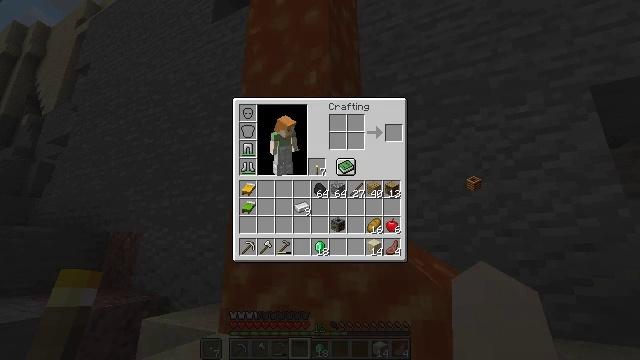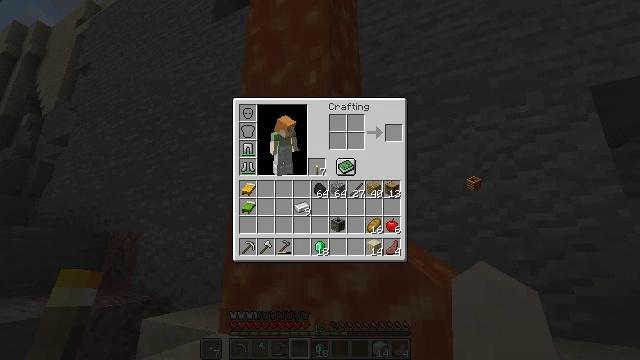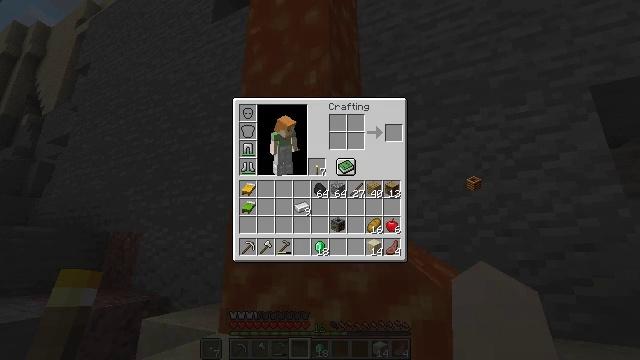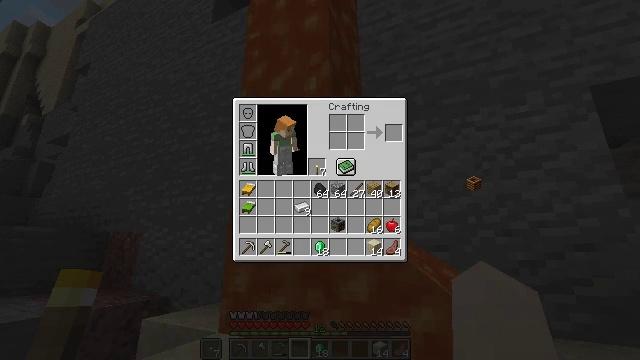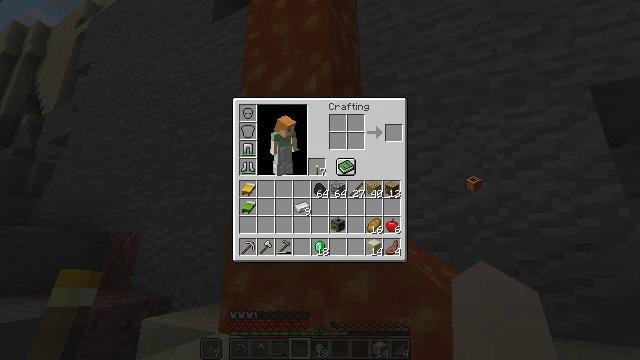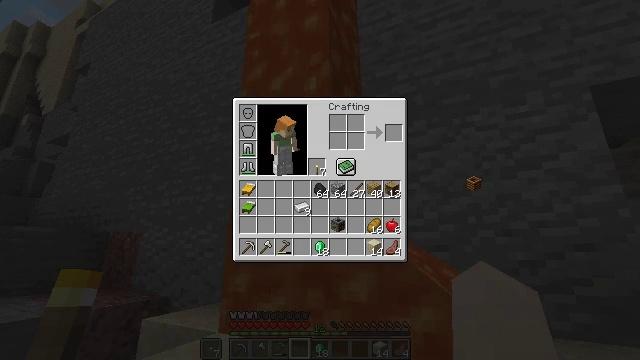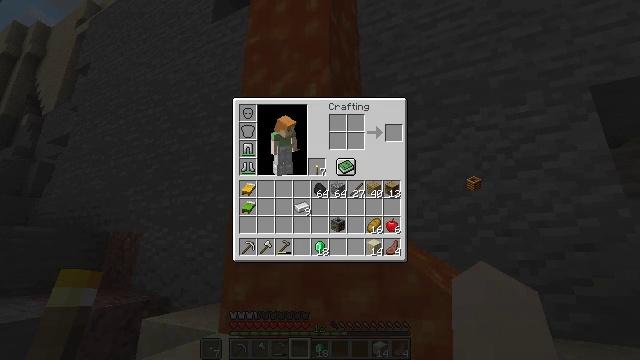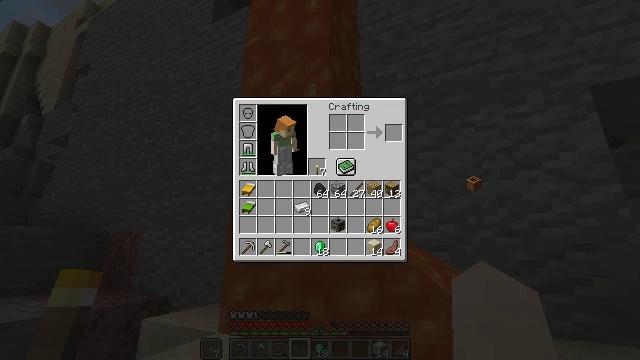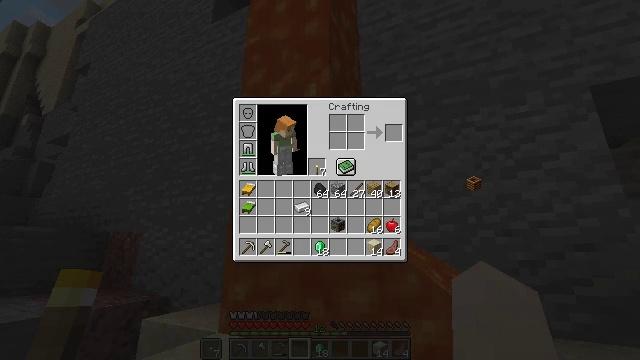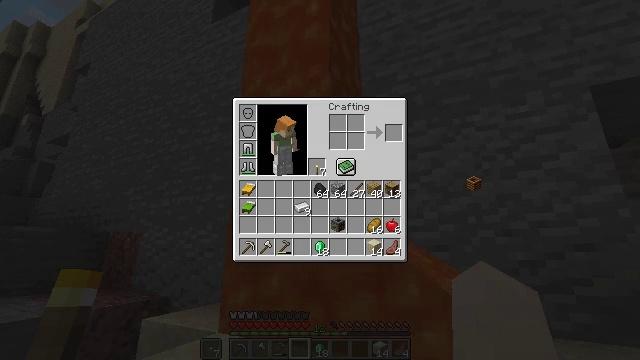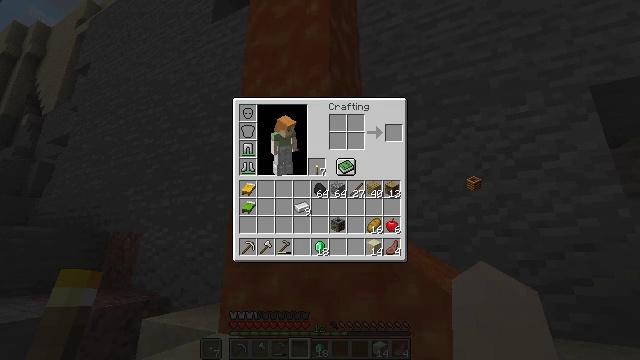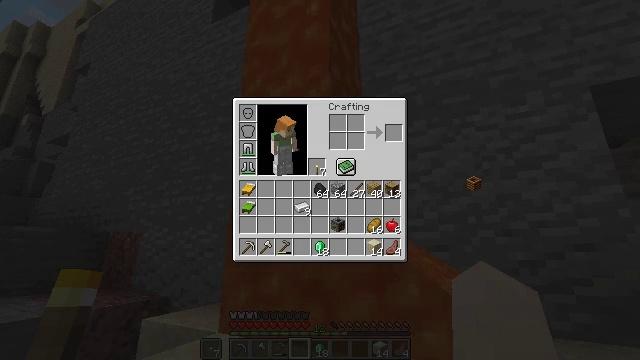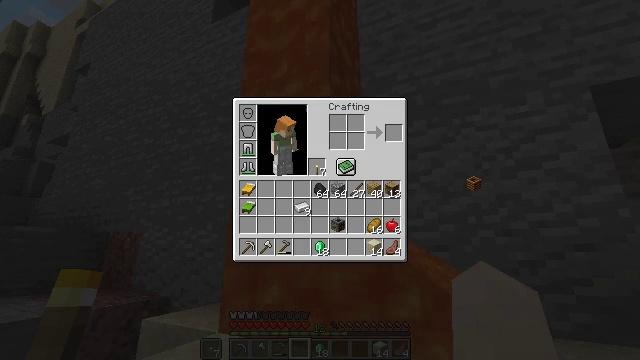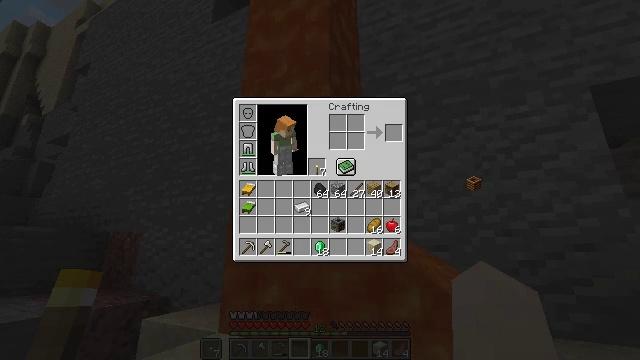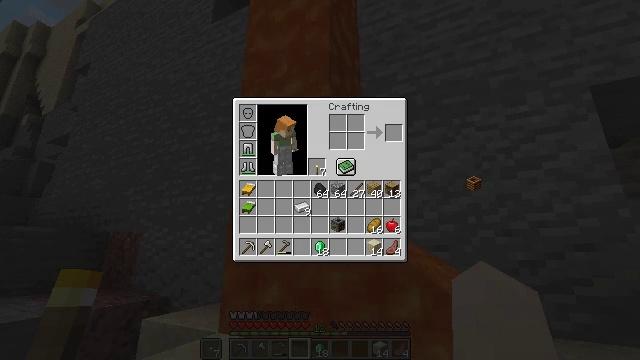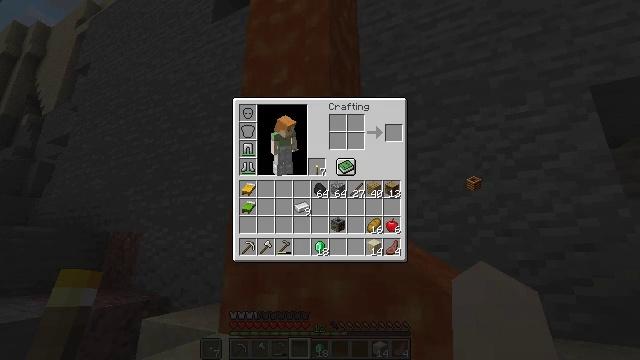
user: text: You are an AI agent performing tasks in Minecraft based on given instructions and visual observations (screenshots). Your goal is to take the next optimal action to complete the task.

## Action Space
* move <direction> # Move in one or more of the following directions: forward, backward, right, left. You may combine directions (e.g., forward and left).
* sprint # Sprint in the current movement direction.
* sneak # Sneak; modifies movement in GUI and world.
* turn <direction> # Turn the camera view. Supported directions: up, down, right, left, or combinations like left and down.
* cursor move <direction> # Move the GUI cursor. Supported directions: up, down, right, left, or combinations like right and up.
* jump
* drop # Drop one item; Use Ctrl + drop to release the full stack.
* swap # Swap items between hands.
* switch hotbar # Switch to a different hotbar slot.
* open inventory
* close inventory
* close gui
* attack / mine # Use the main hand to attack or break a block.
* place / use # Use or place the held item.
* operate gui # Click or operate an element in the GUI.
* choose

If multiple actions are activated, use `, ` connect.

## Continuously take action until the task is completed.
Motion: motion action
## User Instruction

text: Remove a composter from the inventory.
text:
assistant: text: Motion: no_op
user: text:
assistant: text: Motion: no_op
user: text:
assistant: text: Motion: no_op
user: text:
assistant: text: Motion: no_op
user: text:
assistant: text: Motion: no_op
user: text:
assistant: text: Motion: operate gui
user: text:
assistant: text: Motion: operate gui
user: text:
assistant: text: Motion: operate gui
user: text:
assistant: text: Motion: operate gui
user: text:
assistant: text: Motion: operate gui
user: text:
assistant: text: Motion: operate gui
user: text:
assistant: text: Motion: operate gui
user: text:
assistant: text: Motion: operate gui
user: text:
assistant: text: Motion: operate gui
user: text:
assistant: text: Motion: operate gui
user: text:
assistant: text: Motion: operate gui
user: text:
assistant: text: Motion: operate gui
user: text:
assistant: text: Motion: operate gui
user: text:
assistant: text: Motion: operate gui
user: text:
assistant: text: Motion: operate gui
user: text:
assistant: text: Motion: no_op
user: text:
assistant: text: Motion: no_op
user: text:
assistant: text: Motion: no_op
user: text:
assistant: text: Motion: cursor move left and down
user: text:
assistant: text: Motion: cursor move left and down
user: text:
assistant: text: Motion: no_op